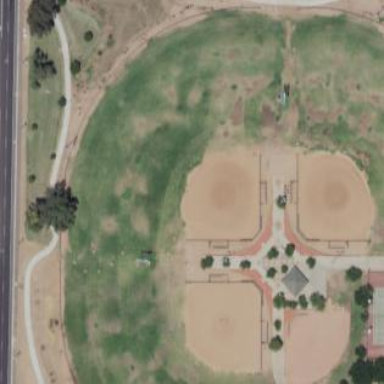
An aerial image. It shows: Baseball pitch for leisure land.